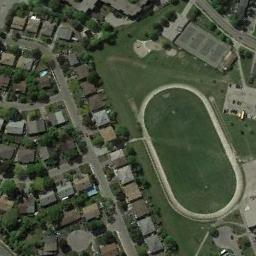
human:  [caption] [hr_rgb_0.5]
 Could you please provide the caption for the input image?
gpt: The track and field is built on the lawn, Next to the residential area and the parking lot .

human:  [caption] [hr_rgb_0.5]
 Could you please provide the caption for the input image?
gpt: The green space next to the track is shabby .

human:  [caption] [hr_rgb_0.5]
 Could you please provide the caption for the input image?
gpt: There are many buildings next to the ground track field .

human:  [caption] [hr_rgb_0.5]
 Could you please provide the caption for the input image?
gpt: The ground track field is next to lots of houses arranged neatly and four badminton courts are next to the ground track field .

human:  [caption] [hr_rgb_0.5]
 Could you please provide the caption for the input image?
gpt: A ground track field with a yellow track beside many buildings .